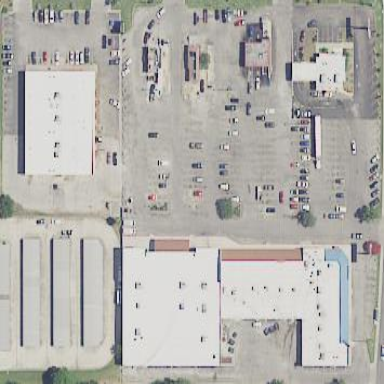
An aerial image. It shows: Retail area.